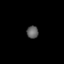
Tissue: lung
Cell type: Myeloid cells
Senescence score: 0.6846
Nuclear area (px): 142
Mean DAPI intensity: 97.183